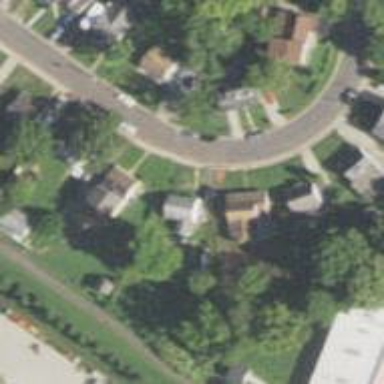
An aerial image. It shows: Residential road with asphalt surface. There is sidewalk on the left side.